Question: Help don't know how to call the name of the position, My problem is my codition because when I change it to a position like 'Commissioner' it won't work but when I change to its id it will work but I want that my codition will be the name of the position, Please need help how to change this to a name: '$dsds' mean the id of the position

'''
<?php
include ('../connection/connect.php');
$result = $db->prepare("SELECT * FROM candposition ORDER BY posid ASC");
$result->bindParam(':userid', $res);
$result->execute();
for ($i = 0; $row = $result->fetch(); $i++) {
$dsds = $row['posid'];
for ($i = 0; $rows = $results->fetch(); $i++) {
if ($dsds == '9012') {
$result = $db->prepare("SELECT * FROM program ORDER BY progid ASC");
echo $rows['progid'];
echo '<br />';
echo '<div style = "margin-left:2px;display:inline-block;position:relative;">';
echo '<img src="candidates/images/' . $rows['image'] . '" width="90" height="100px" />' . ',&nbsp;' . '<br />' . $rows['lastname'] . ',&nbsp;' . $rows['firstname'] . '<br />' . '&nbsp;=&nbsp;' . $rows['votes'];
echo '<br />';
}
}
}
'''
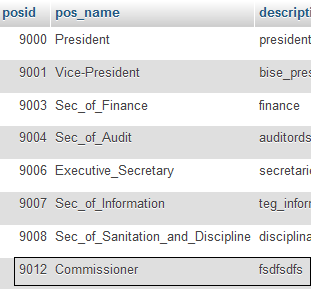
Answer: instead of : 'if ($dsds == '9012'){' add : 'if ($row[1]== 'Commissioner')'